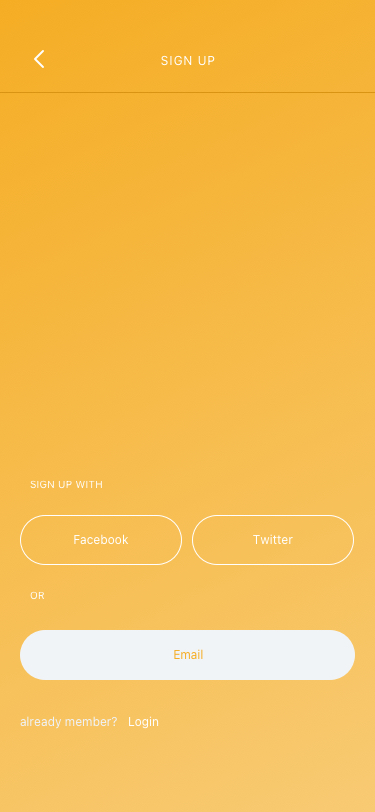
Text in this UI design:
already member?
Login
OR
SIGN UP WITH
SIGN UP